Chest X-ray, PA view. Patient: 55 years old, sex M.
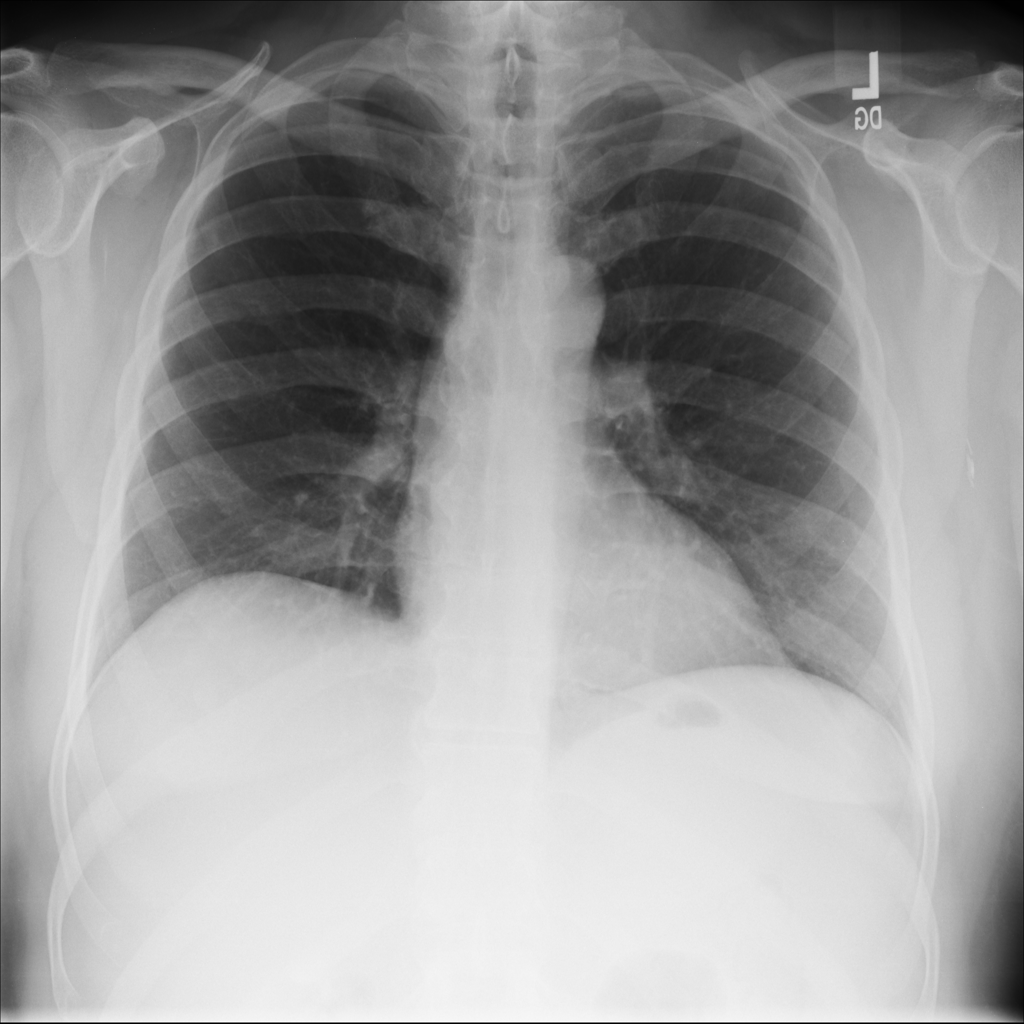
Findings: No Finding